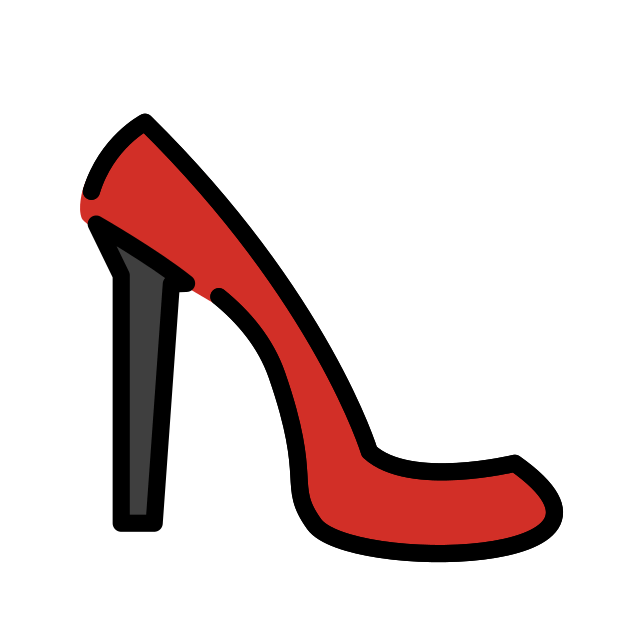
high-heeled shoe